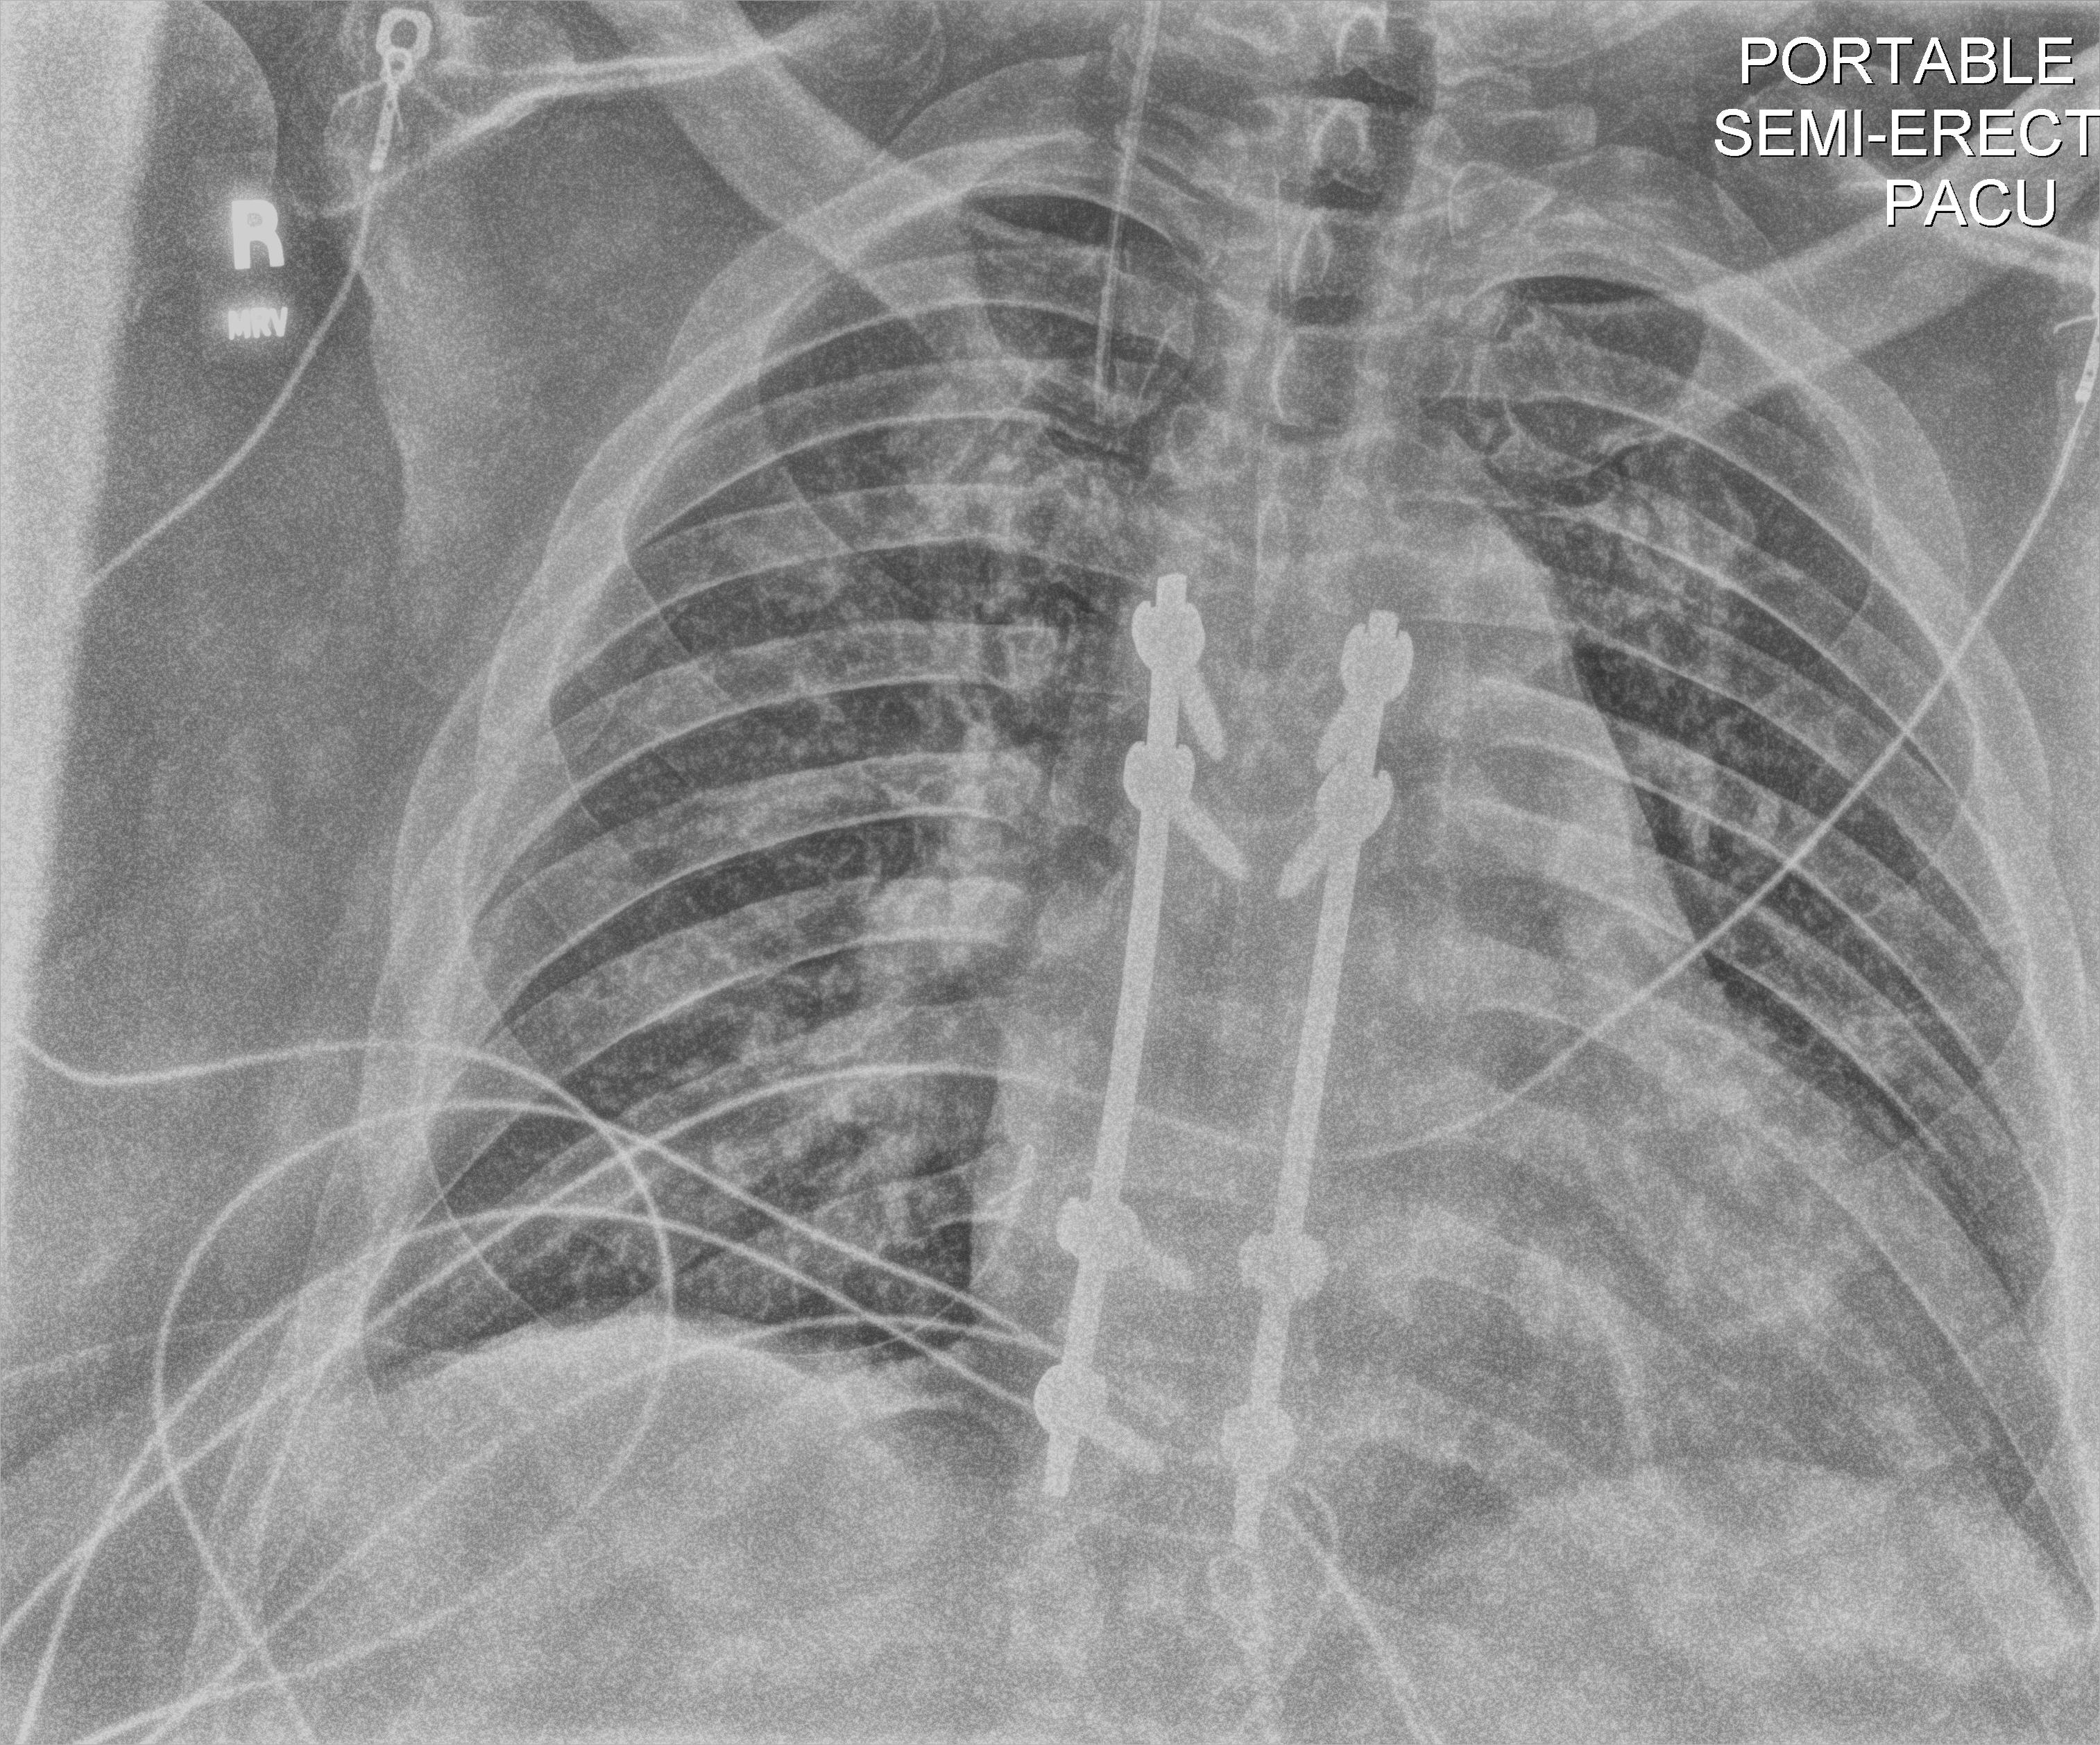
View: AP
Implant manufacturer: Styker everest (K2M)